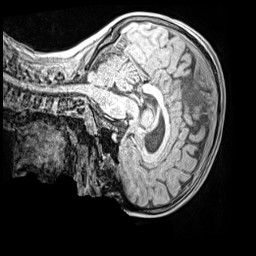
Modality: MP2RAGE
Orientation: sagittal
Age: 11
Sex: female
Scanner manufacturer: siemens
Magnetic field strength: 3 T
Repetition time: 4 s
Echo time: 0.00299 s